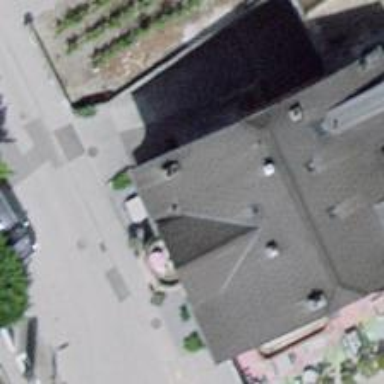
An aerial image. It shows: Restaurant.